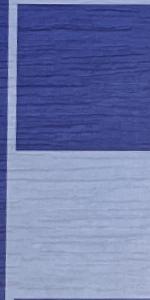
Label: Empty